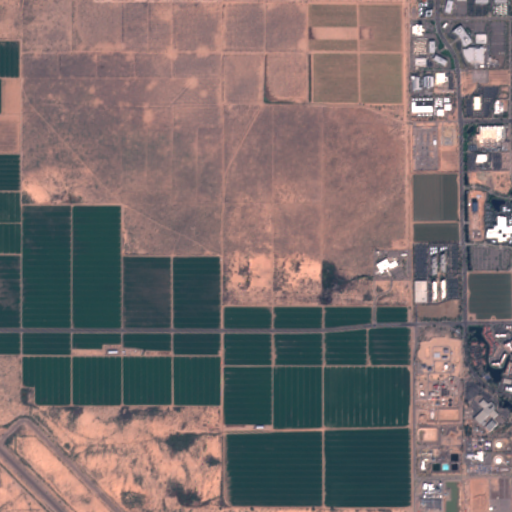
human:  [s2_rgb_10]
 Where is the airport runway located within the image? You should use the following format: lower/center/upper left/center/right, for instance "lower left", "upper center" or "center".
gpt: The airport runway is located in the lower left of the image.
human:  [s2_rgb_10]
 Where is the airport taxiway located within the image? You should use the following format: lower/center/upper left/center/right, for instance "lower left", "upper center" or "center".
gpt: The airport taxiway is located in the lower left of the image.
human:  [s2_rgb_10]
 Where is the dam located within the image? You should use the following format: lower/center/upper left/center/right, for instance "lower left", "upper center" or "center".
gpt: The dam is located in the center right of the image.
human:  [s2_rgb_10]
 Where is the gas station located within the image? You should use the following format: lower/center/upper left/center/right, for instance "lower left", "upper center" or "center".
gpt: The gas station is located in the center right of the image.
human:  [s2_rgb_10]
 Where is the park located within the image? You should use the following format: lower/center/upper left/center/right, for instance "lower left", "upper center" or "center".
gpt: The park is located in the right of the image.
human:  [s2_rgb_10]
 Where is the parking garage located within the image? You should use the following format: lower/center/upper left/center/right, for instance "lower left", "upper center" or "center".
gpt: The parking garage is located in the upper right of the image.
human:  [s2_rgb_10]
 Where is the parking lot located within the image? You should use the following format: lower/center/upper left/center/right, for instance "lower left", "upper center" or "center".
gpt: The parking lot is located in the right of the image.
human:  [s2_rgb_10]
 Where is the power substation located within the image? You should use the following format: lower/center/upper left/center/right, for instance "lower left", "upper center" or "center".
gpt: The power substation is located in the upper right of the image.
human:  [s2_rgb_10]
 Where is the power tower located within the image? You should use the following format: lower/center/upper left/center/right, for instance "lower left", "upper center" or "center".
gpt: The power tower is located in the upper right of the image.
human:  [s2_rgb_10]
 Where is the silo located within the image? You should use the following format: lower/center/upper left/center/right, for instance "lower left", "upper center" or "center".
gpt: The silo is located in the lower right of the image.
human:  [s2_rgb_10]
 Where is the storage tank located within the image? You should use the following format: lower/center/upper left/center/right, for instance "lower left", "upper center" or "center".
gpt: The storage tank is located in the lower right of the image.
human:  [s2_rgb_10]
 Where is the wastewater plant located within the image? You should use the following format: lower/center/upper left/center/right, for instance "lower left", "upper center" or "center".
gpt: The wastewater plant is located in the lower right of the image.
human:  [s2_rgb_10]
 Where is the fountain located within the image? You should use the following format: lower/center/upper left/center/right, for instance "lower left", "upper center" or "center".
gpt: The fountain is located in the lower right of the image.
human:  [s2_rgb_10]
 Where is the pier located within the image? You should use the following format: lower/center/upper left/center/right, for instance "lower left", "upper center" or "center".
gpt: The pier is located in the center right of the image.
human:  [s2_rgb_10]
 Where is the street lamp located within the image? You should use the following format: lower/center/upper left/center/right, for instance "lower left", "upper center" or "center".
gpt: The street lamp is located in the lower right of the image.
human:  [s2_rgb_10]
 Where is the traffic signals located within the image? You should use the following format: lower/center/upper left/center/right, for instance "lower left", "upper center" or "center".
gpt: The traffic signals is located in the right of the image.
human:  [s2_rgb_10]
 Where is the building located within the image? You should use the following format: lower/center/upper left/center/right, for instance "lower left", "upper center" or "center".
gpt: The building is located in the right of the image.
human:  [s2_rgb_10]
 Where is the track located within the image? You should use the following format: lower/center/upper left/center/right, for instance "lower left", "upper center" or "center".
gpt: There is no track in the image.